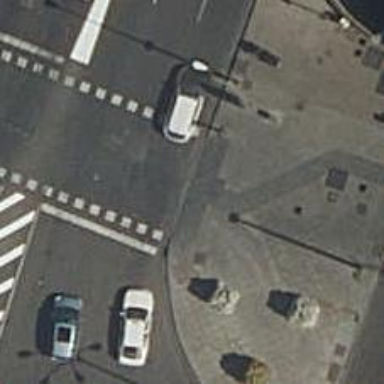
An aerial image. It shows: Kerb barrier.